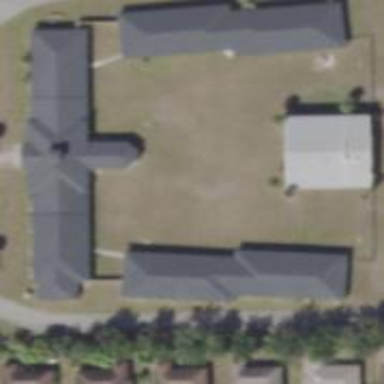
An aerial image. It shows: Dormitory building.